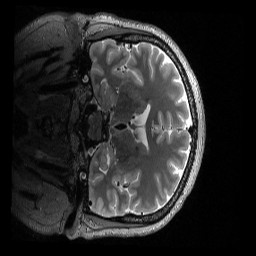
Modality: T2w
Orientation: coronal
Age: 36
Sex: male
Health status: ill
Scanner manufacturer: siemens
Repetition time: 3.2 s